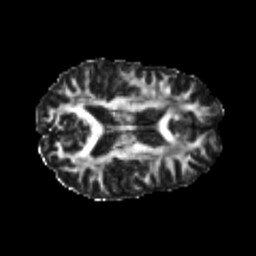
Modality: FA
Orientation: axial
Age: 20
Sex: female
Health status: healthy
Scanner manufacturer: philips
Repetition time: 7.391 s
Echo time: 0.08599 s